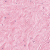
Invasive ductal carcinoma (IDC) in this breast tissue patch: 0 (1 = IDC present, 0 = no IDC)